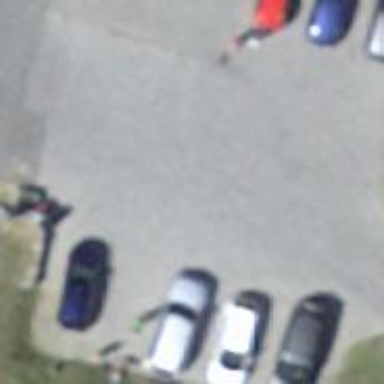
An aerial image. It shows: Parking available on the street side.